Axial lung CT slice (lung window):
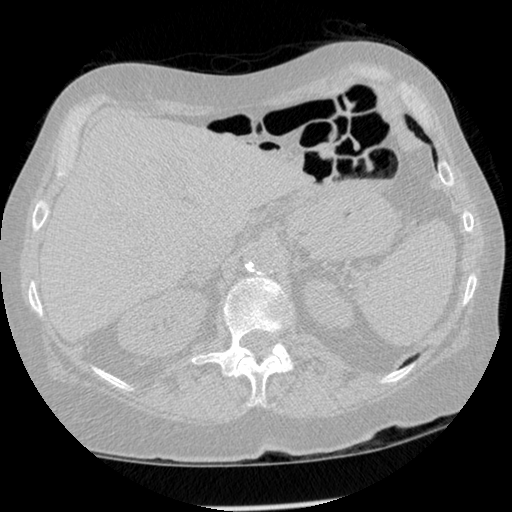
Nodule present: no